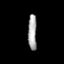
Tissue: lung
Cell type: Endothelial cells
Senescence score: 0.6194
Nuclear area (px): 309
Mean DAPI intensity: 163.084